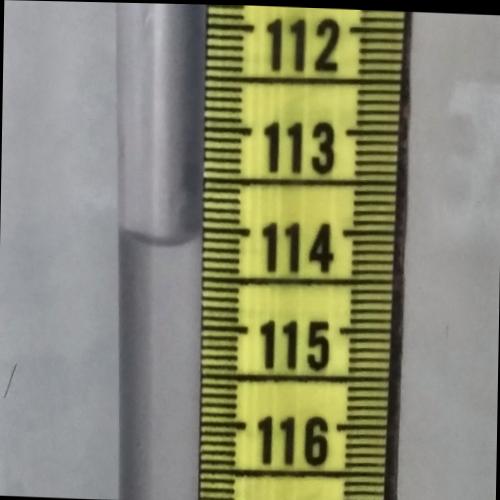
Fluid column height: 114.1 cm